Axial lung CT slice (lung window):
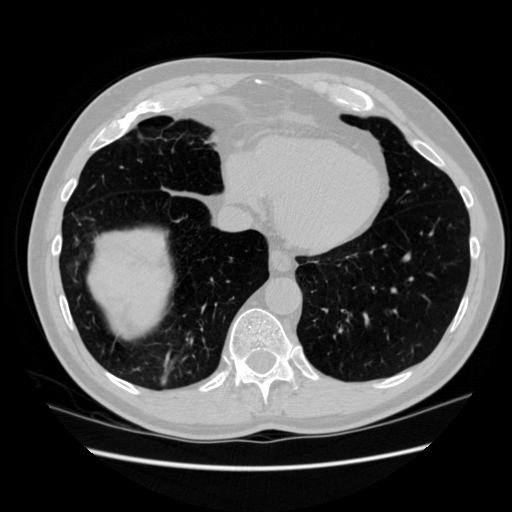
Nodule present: no